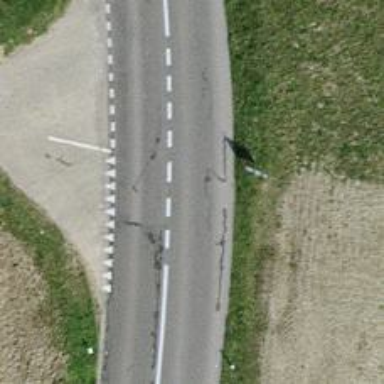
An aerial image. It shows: Secondary road.